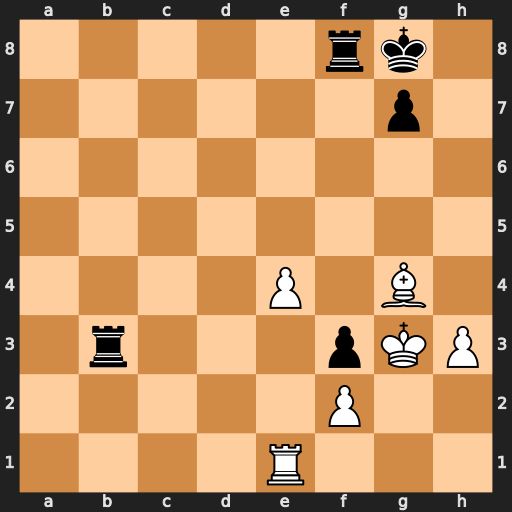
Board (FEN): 5rk1/6p1/8/8/4P1B1/1r3pKP/5P2/4R3
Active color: w
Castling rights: -
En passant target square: -
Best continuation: Be6+ Kh7 Bxb3